Interaction volume radius: 5 \u00c5
Interaction volume height: 25 \u00c5
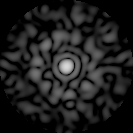
Disorder parameter: 0.8105